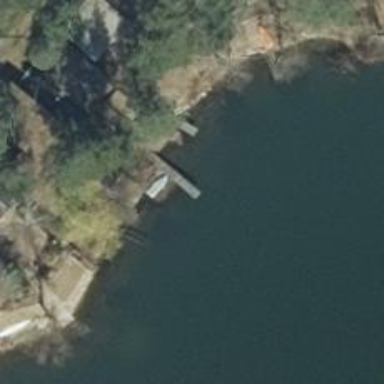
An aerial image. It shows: Man-made pier.